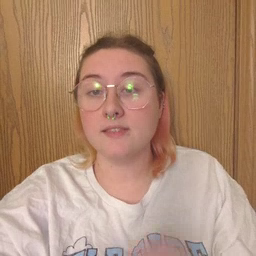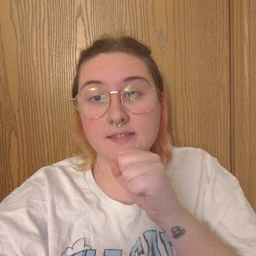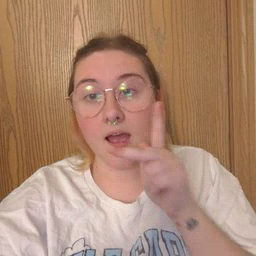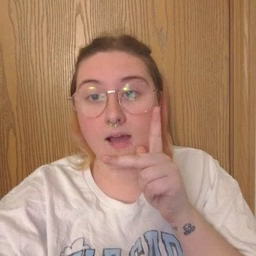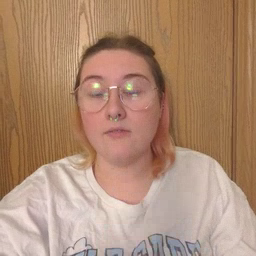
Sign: snack